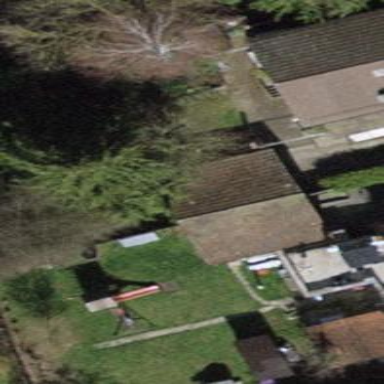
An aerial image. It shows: Group of garages.